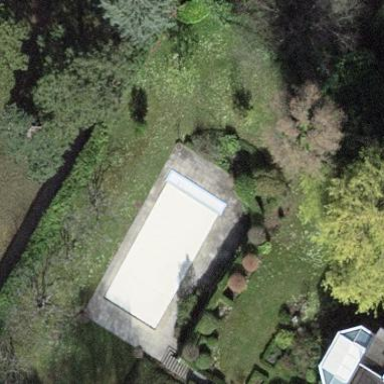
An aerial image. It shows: Swimming pool located in leisure land.